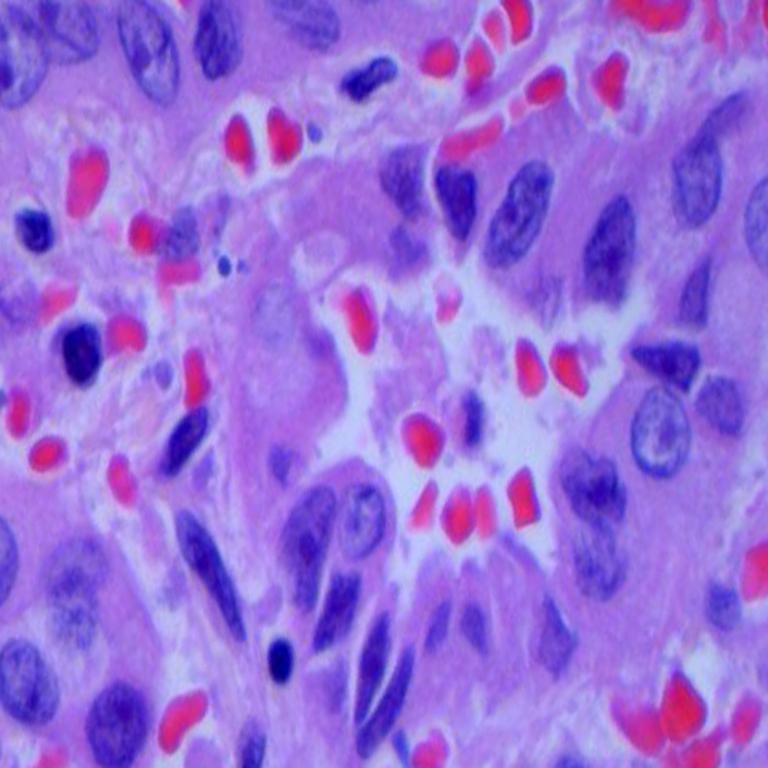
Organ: lung
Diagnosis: adenocarcinomas